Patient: sex M, age 69
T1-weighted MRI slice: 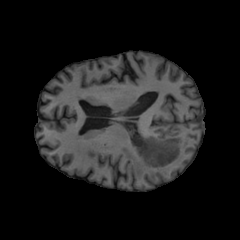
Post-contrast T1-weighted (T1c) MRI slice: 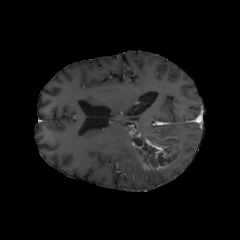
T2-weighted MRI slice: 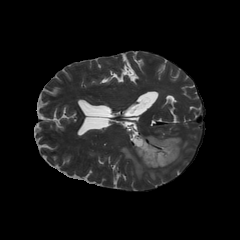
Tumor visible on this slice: yes
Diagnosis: Glioblastoma, IDH-wildtype
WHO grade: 4